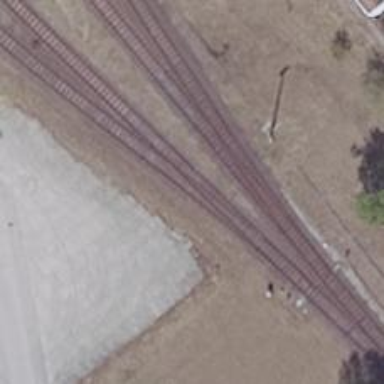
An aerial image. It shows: Railway switch.